Interaction volume radius: 10 \u00c5
Interaction volume height: 30 \u00c5
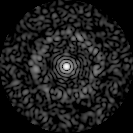
Disorder parameter: 0.8359